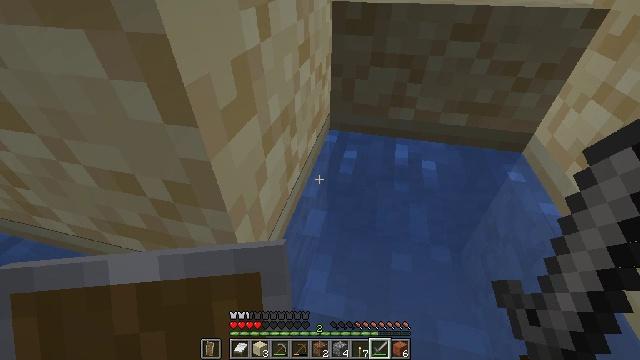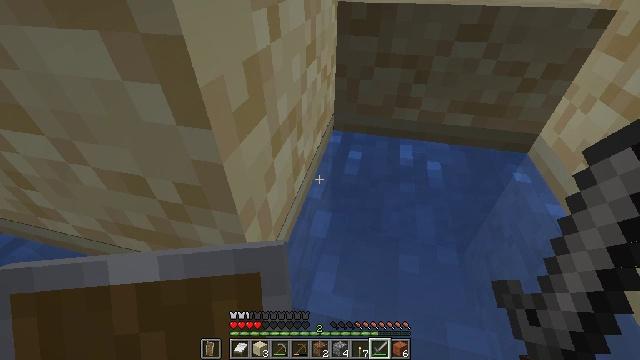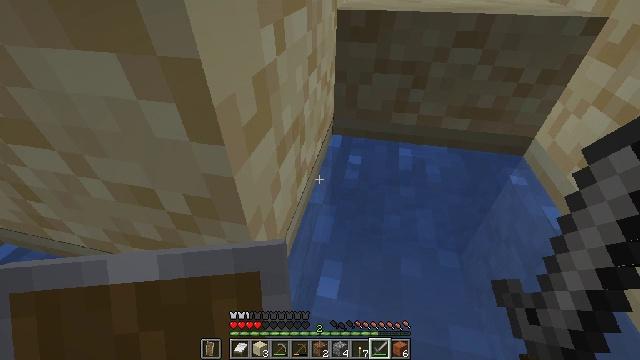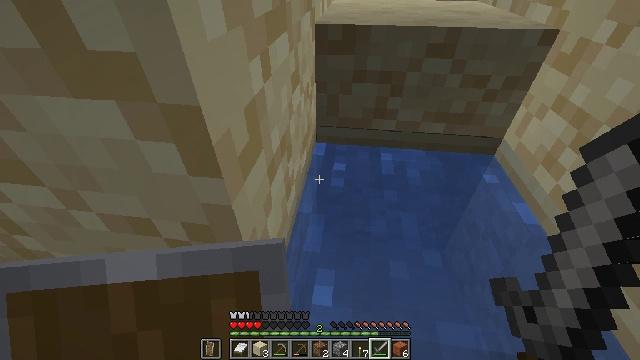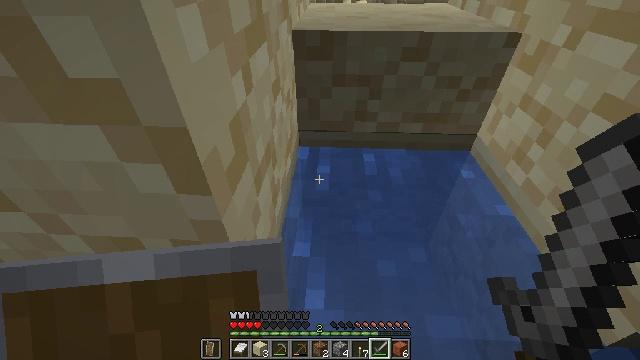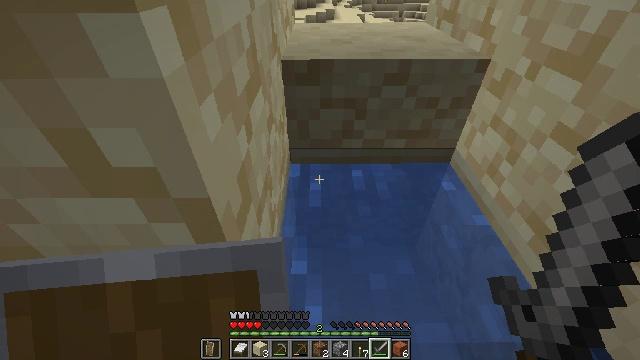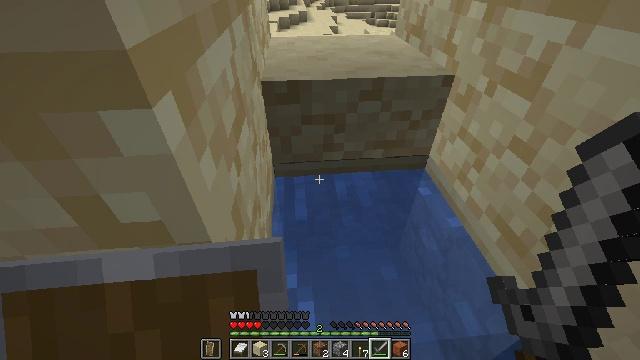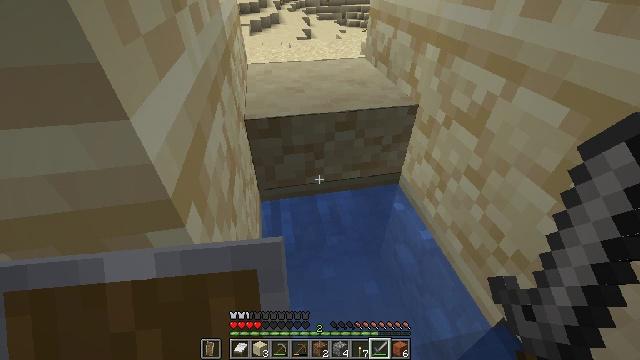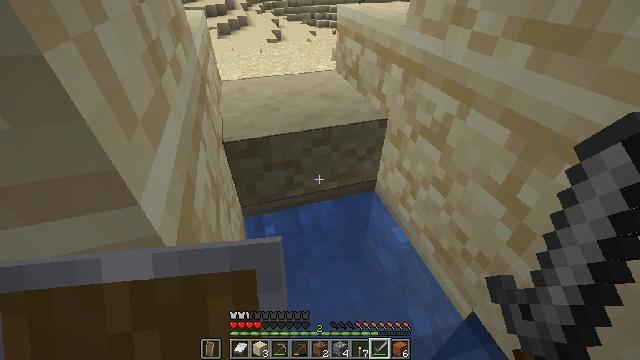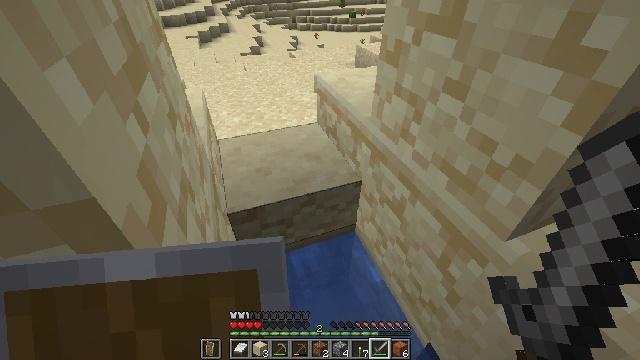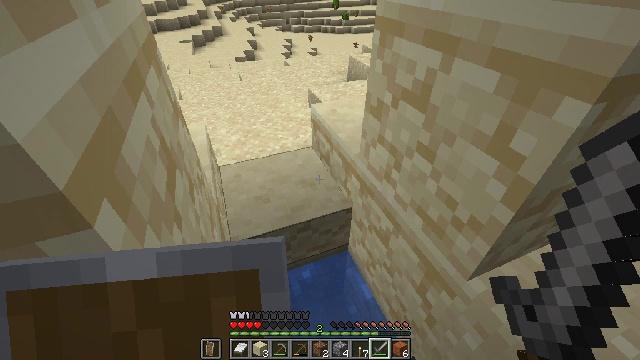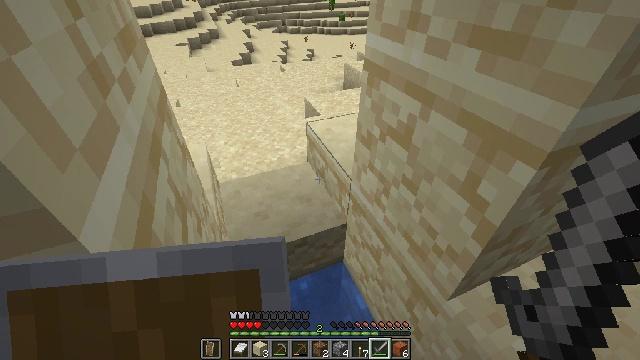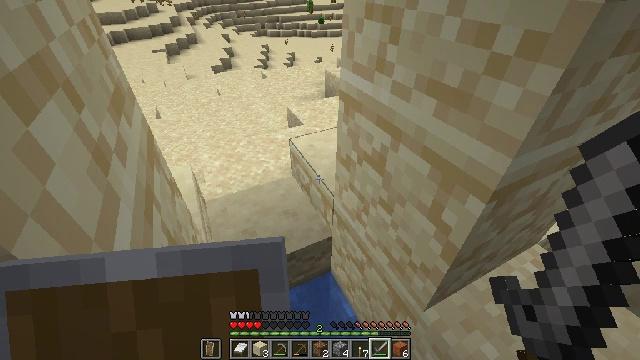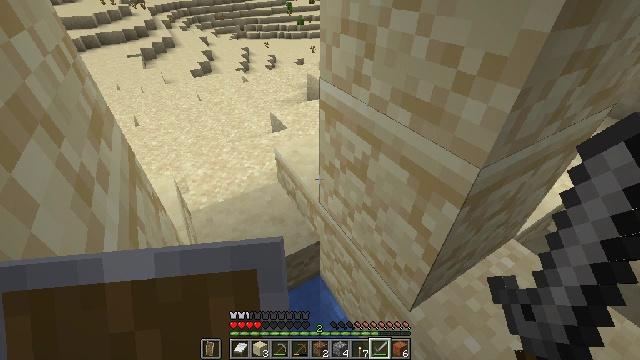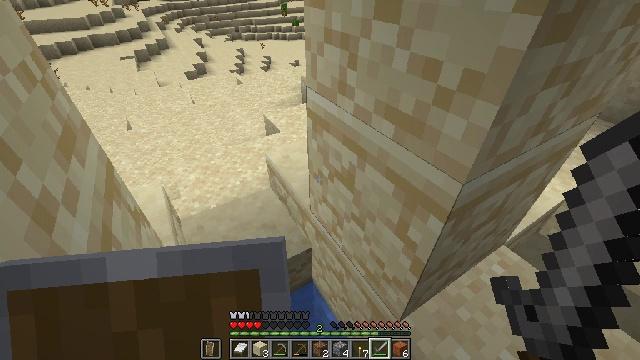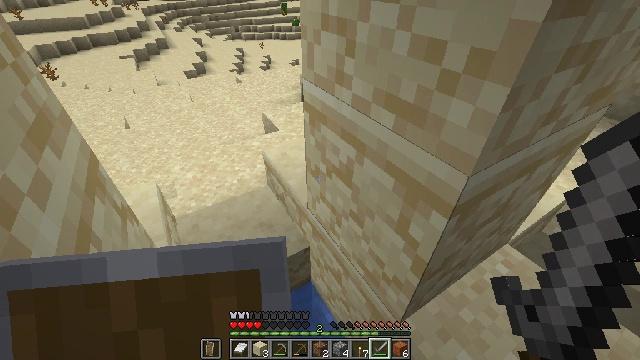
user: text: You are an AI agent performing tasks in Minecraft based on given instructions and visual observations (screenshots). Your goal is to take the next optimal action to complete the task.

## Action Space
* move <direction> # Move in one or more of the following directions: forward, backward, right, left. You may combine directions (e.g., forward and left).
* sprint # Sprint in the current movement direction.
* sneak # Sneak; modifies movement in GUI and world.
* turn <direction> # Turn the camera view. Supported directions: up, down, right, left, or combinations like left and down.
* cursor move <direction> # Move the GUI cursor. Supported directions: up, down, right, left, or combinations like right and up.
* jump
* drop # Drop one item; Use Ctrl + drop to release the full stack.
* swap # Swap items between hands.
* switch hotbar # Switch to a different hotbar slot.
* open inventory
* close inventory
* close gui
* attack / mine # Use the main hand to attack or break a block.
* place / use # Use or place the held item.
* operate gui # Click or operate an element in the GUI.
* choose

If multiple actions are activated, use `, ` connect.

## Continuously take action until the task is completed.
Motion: motion action
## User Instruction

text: Gather sand from the desert.
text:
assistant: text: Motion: move forward
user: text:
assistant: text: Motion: move forward, turn right, jump
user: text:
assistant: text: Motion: move forward, turn right, jump
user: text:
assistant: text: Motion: move forward, turn right, jump
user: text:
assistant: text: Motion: move forward, turn right, jump
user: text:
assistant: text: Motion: move forward, turn right, jump
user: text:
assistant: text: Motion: move forward, turn right, jump
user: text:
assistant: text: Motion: move forward, turn right, jump
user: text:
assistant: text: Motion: move forward, turn right, jump
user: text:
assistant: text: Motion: move forward, turn right, jump
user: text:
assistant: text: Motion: move forward, jump
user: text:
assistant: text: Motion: move forward, turn right, jump
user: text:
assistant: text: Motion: move forward, turn right, jump
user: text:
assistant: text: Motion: move forward, jump
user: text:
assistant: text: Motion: move forward, jump
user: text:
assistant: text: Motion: move forward, jump
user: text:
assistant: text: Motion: move forward, jump
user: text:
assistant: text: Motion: move forward, jump
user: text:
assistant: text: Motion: move forward, turn left, jump
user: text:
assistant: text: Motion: move forward, jump
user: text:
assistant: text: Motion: move forward, jump
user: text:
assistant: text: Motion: move forward, jump
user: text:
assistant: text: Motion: move forward, jump
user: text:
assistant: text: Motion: move forward, jump
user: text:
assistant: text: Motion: move forward, jump
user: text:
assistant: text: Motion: move forward, jump
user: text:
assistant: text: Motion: move forward, jump
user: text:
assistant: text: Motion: move forward, jump
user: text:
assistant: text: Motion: move forward, jump
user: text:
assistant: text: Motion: move forward, jump